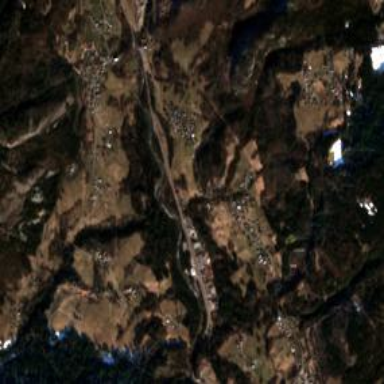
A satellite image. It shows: Small hamlet.